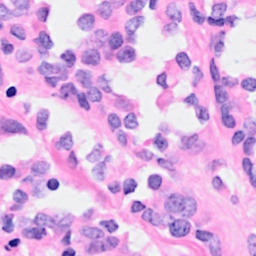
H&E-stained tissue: Breast